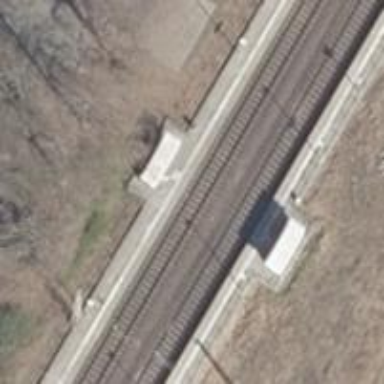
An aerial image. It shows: Railway halt station for public transport.